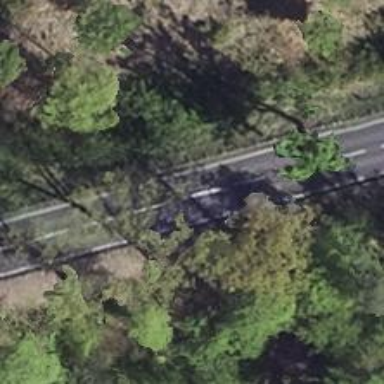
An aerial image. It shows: Asphalt road classified as primary highway.